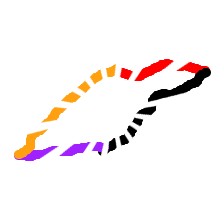
Shape: parallelogram